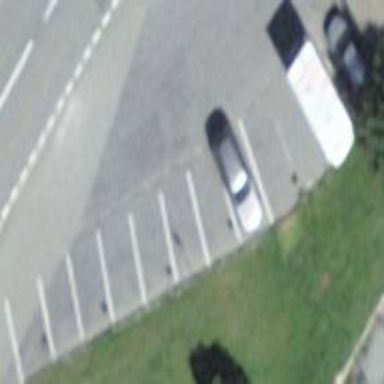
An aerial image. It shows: Street-side parking area.